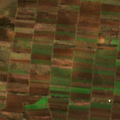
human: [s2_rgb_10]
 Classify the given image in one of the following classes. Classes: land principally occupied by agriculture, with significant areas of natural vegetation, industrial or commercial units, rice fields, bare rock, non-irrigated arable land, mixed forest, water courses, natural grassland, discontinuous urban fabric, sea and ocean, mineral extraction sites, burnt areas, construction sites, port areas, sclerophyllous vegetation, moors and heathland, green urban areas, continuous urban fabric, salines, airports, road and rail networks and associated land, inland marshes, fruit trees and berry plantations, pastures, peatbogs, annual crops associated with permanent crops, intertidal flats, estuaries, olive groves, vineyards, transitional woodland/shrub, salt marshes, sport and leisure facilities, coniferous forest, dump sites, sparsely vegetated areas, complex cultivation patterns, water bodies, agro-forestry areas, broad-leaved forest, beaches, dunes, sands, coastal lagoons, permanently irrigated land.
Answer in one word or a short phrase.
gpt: non-irrigated arable land, pastures, land principally occupied by agriculture, with significant areas of natural vegetation